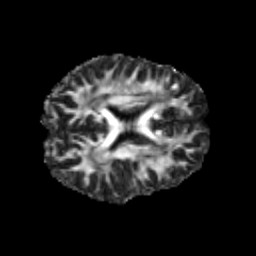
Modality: FA
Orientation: axial
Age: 23
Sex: male
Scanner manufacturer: siemens
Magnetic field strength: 3 T
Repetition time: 3.5 s
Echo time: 0.113 s